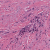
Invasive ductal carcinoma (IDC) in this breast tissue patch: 1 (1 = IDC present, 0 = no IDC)